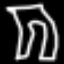
Label: pants